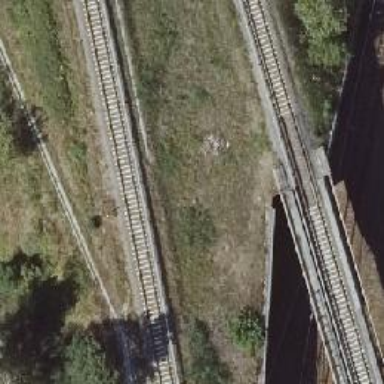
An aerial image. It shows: Railway signal.